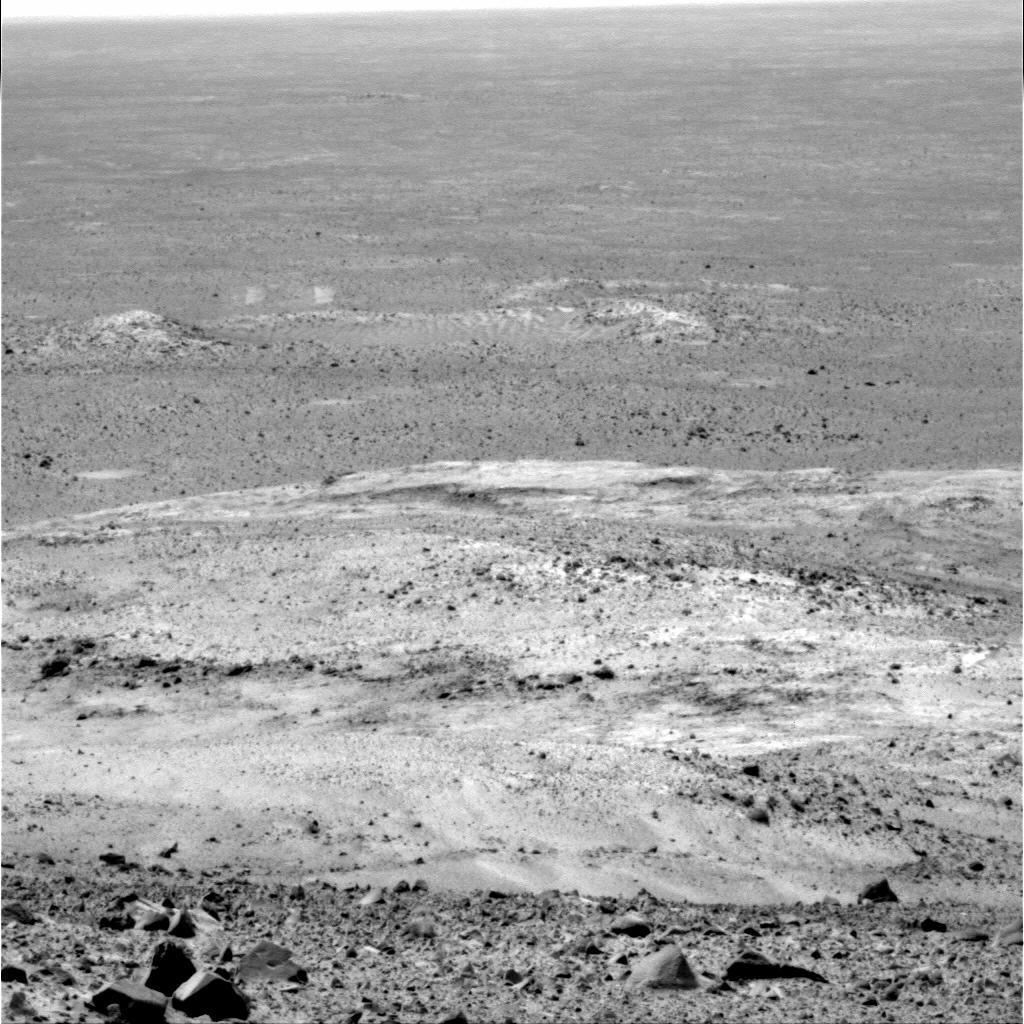
Terrain classes present: Gravel / Sand / Soil, Rock, Sky / Distant Mountains